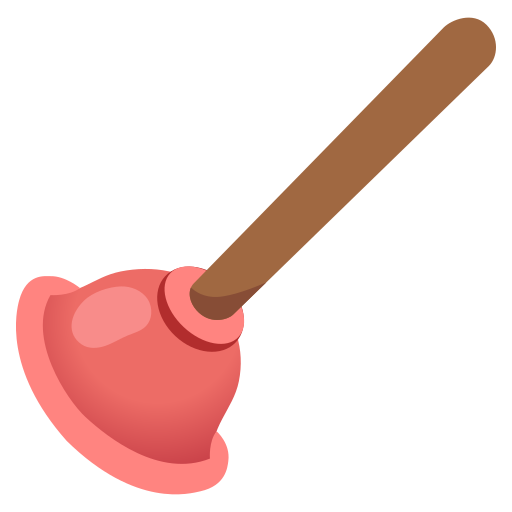
Emoji: 🪠